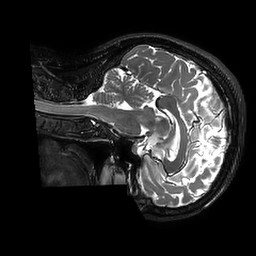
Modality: T2w
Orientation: sagittal
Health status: ill
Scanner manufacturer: philips
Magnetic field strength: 3 T
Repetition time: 2.5 s
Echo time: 0.331 s